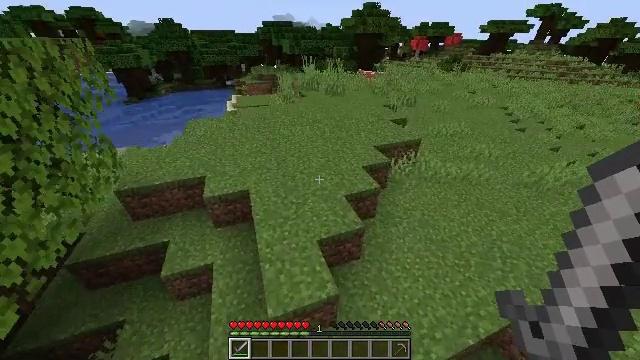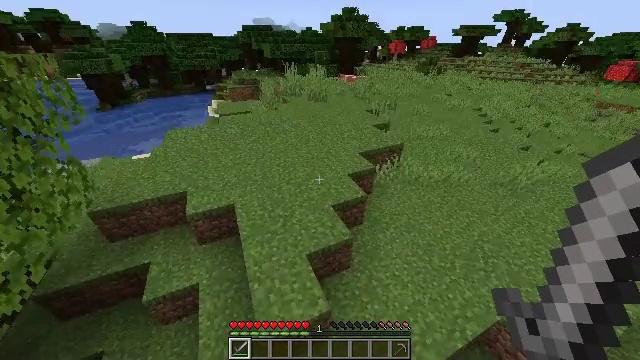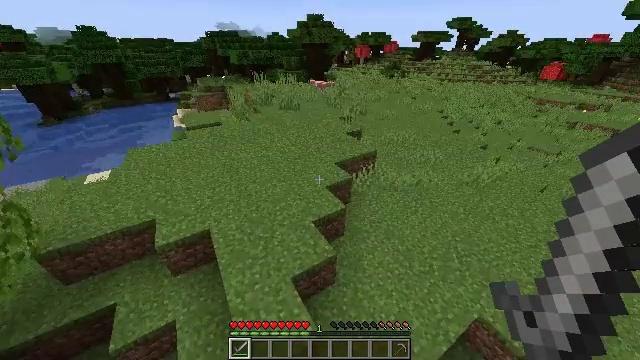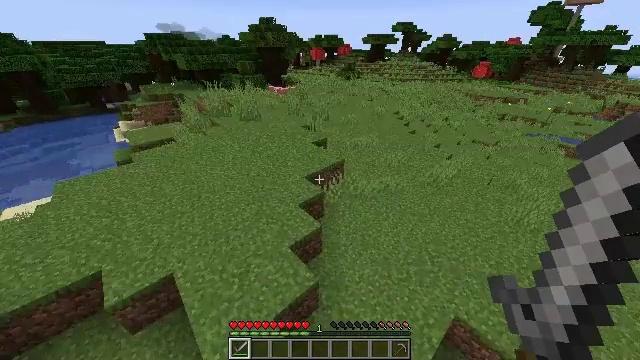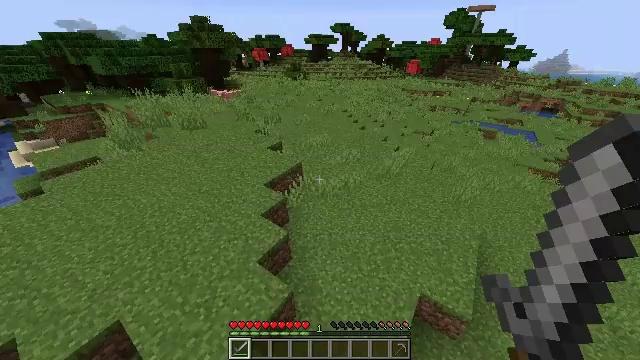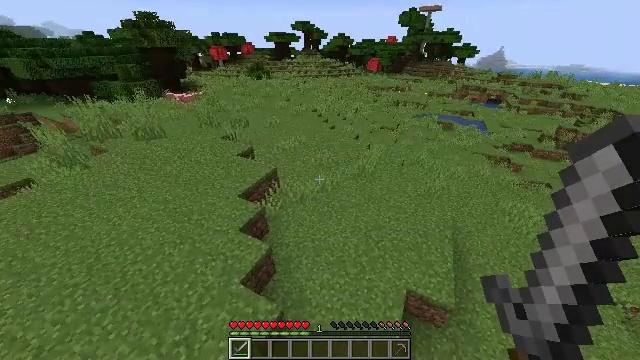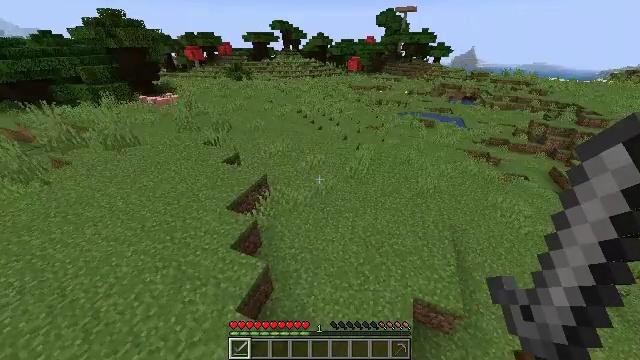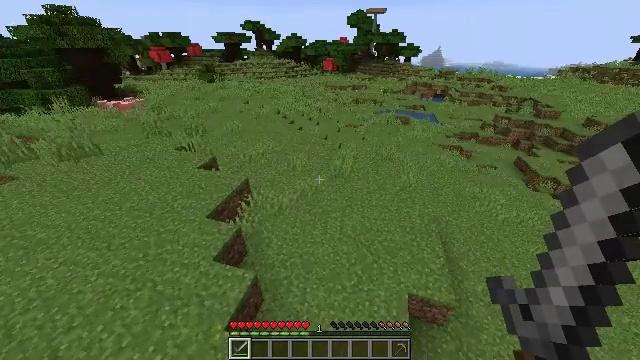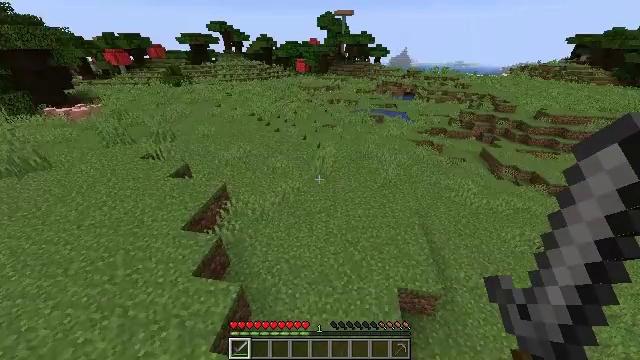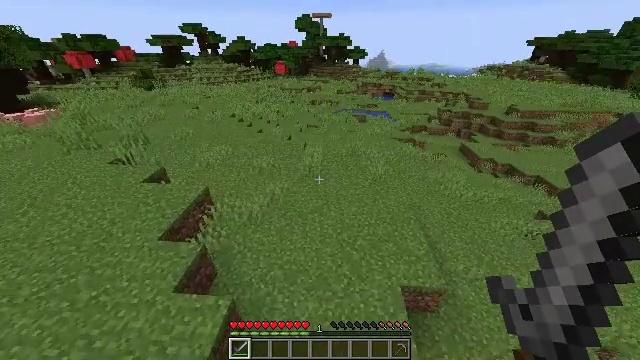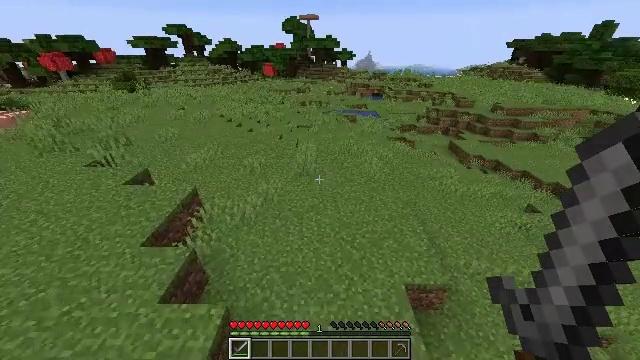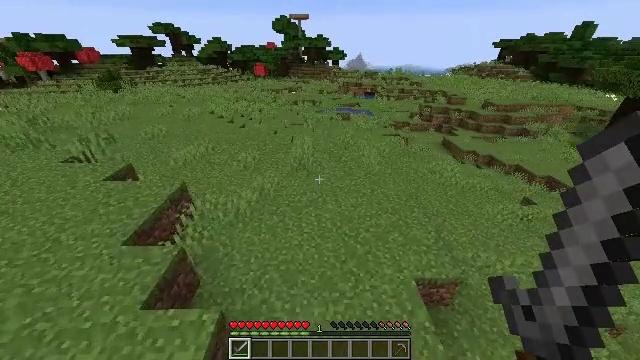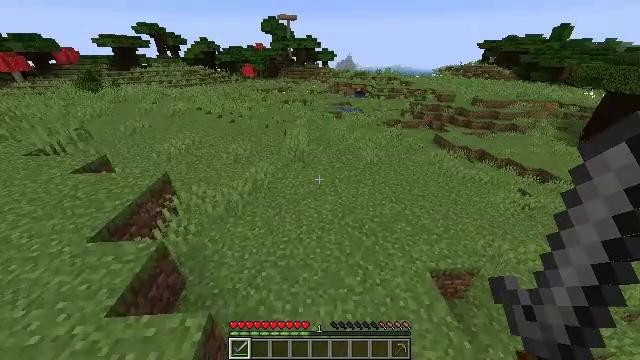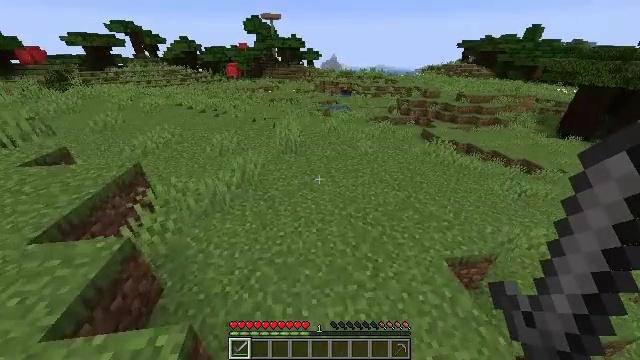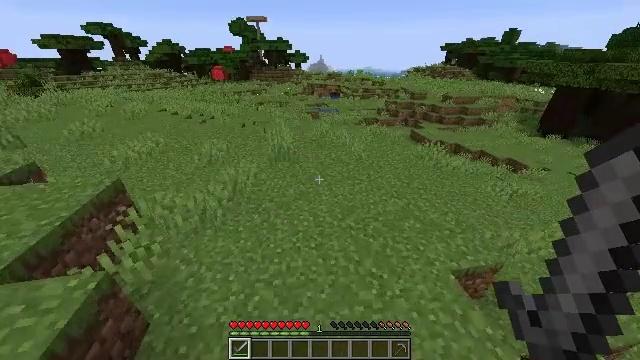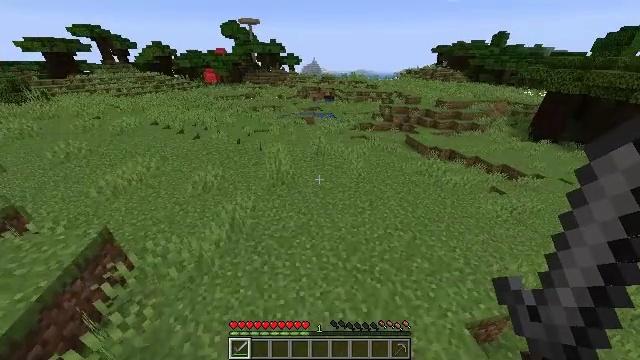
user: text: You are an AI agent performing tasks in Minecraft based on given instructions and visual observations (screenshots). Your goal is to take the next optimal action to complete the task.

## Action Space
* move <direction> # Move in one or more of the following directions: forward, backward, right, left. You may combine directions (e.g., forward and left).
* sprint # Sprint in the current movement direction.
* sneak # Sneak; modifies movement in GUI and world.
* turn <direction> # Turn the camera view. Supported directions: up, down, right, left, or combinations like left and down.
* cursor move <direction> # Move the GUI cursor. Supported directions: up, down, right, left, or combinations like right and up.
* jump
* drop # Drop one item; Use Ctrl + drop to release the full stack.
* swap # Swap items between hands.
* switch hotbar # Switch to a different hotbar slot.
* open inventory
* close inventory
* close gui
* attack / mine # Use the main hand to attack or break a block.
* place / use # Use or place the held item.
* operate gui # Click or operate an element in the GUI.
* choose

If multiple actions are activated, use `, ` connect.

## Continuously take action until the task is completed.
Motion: motion action
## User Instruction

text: Interact with the furnace to craft cooked cod.
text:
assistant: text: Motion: move forward, turn right, jump
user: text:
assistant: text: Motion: move forward, turn right, jump
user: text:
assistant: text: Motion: move forward, turn right, jump
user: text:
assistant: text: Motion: move forward, turn right, jump
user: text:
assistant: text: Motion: move forward, turn right, jump
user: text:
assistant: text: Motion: move forward, turn right, jump
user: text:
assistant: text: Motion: move forward, turn right, jump
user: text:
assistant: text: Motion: move forward, turn right, jump
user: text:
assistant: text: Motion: move forward, turn right, jump
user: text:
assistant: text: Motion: move forward, turn right, jump
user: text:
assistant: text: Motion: move forward, turn right, jump
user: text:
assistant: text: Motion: move forward, turn right, jump
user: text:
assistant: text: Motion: move forward, turn right, jump
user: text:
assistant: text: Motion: move forward, turn right, jump
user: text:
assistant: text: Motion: move forward, turn right, jump
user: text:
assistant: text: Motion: move forward, jump
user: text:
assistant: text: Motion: move forward, jump
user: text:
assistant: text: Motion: move forward, jump
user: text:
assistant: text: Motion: move forward, jump
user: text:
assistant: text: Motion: move forward, jump
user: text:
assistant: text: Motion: move forward, turn right, jump
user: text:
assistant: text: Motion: move forward, turn right, jump
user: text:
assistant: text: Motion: move forward, turn right, jump
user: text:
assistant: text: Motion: move forward
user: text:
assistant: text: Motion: move forward
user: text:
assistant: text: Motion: move forward
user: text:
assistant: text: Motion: move forward
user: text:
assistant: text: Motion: move forward
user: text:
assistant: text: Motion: move forward
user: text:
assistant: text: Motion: move forward, turn right